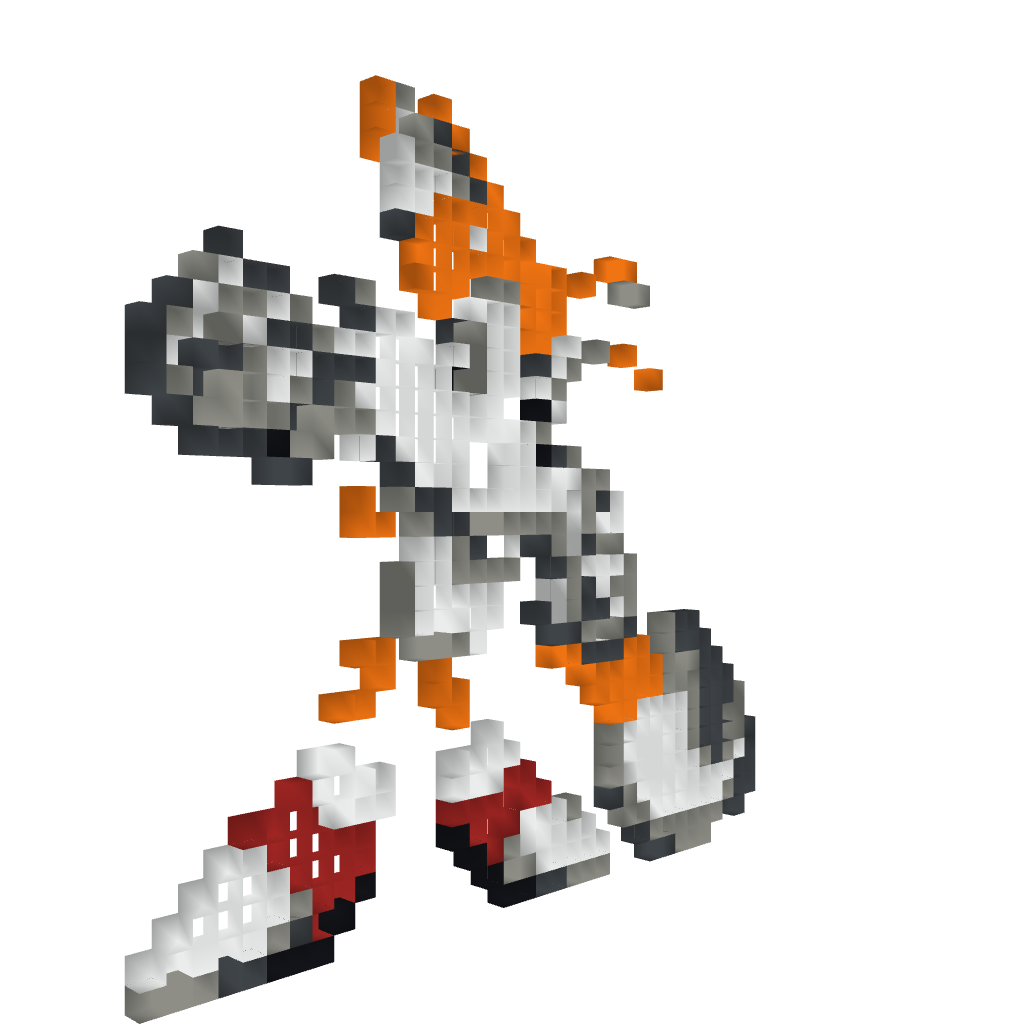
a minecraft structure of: Tails from Sonic 2